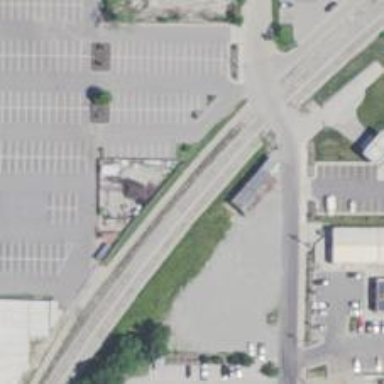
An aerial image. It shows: Railway siding for service.